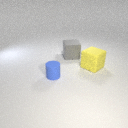
large gray rubber cube behind small blue rubber cylinder